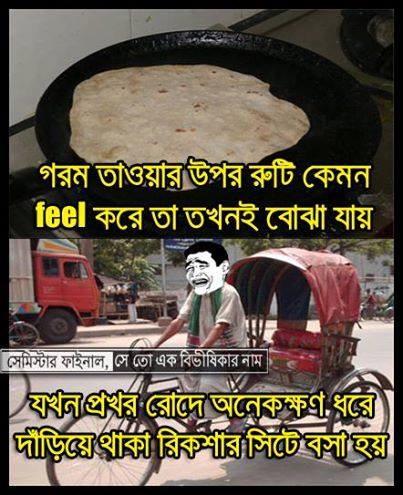
Caption: গরম তাওয়ার উপর রুটি কেমন feel করে তা তখনই বোঝা যায় যায় যখন প্রখর রোদে অনেকক্ষণ ধরে দাঁড়িয়ে থাকা রিকশার সিটে বসা হয়
Label: non-hate